Question: I have an iframe that has a an aspx page being loaded into it and I can't figure out the page that is being loaded won't fill in the iFrame.
The page being loaded has a div container, inside the grid is a toolbar and a grid, here is the code for the container
'''
<div id="container" style="width:100%; height:100%; border:1px solid green;">
'''
> ..Toolbar and Grid is in here
'''
</div>
'''
This is what it looks like when I run it, don't pay any attention at the border colors, those are there for me to make sure that the iFrame is filling the div. The grid and toolbar is bordered with green for a reference.

I remember a long time ago that I was able to pull this of before, that was a very long time ago and I don't remember how I did it. So the question is how do I get the page to fill up the iframe?
Thanks
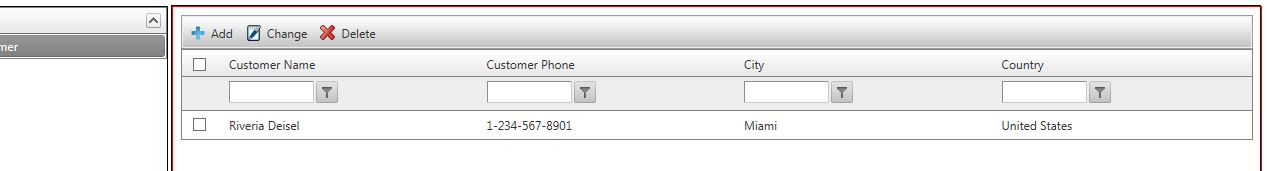
Answer: The default styling of the body element, across browsers, has some padding: this will apply inside an ifame as well.
Thus you need to add some styling:
'''
body, html {
padding 0;
margin: 0;
}
'''
to the CSS of the page inside the 'iframe'.